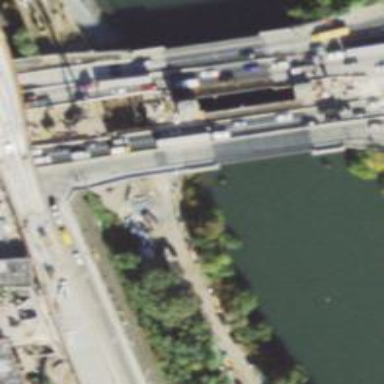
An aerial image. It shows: Bascule movable bridge on footway.